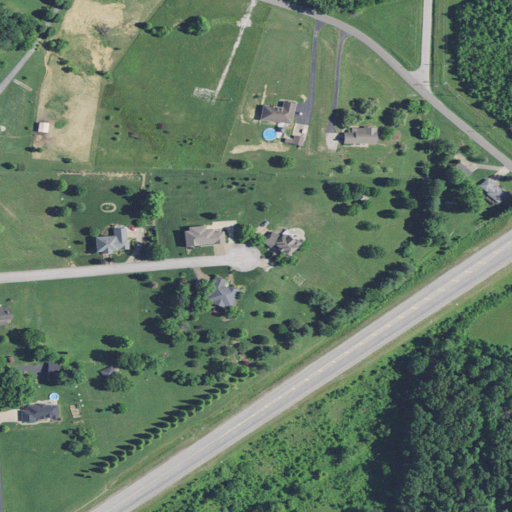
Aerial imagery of mountain in Indiana named Keiser Hill containing pasture, open development, low intensity development, deciduous forest, and medium intensity development